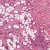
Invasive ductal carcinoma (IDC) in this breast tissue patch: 1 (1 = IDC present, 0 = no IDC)